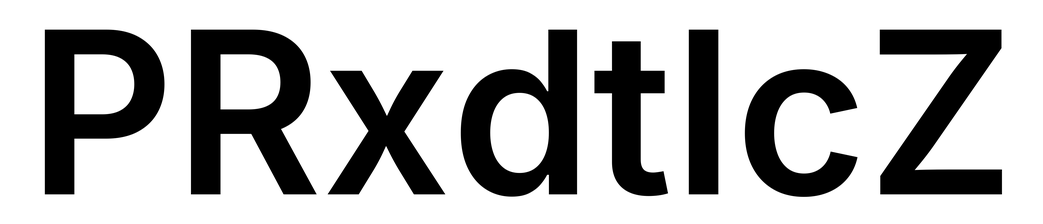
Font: Inter_SemiBold